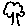
Label: tree